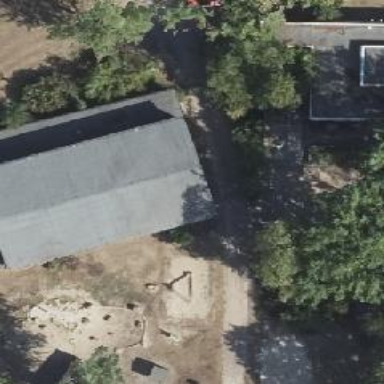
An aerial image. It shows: Driveway with compacted surface.